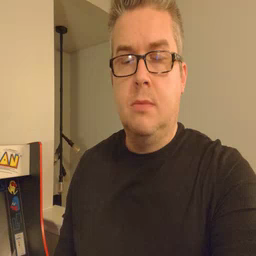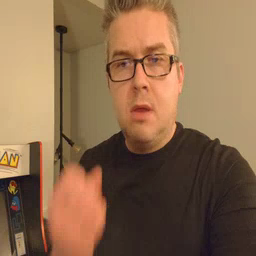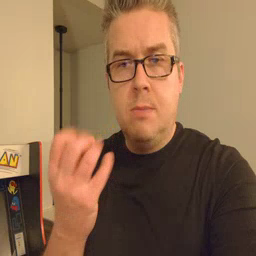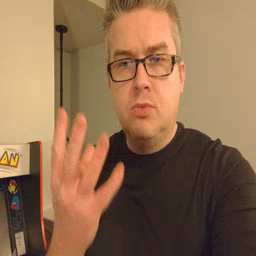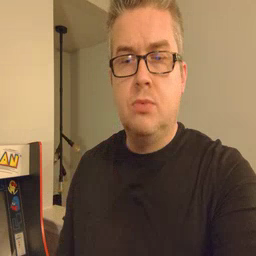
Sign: many